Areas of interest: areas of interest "Hospital"
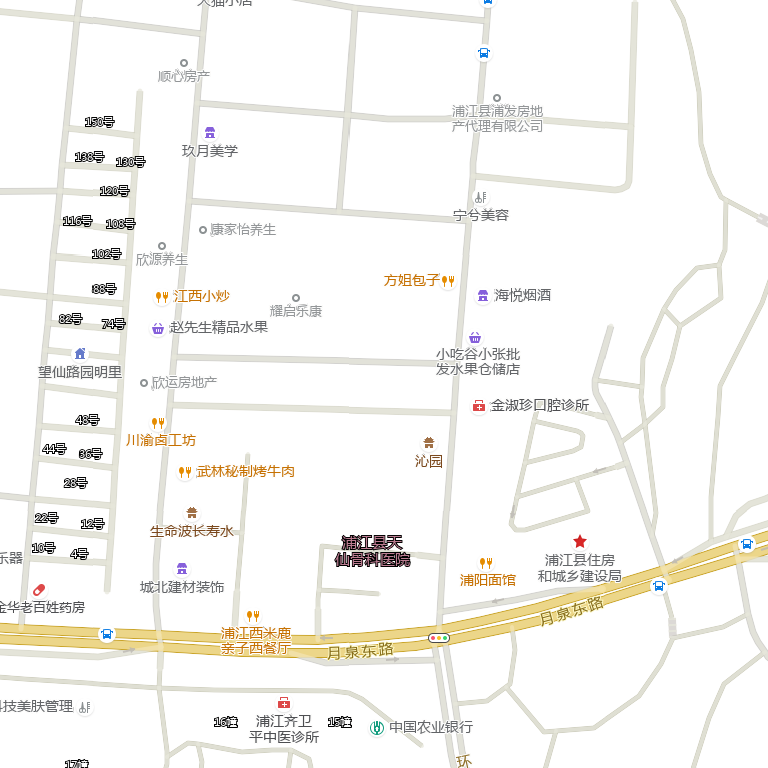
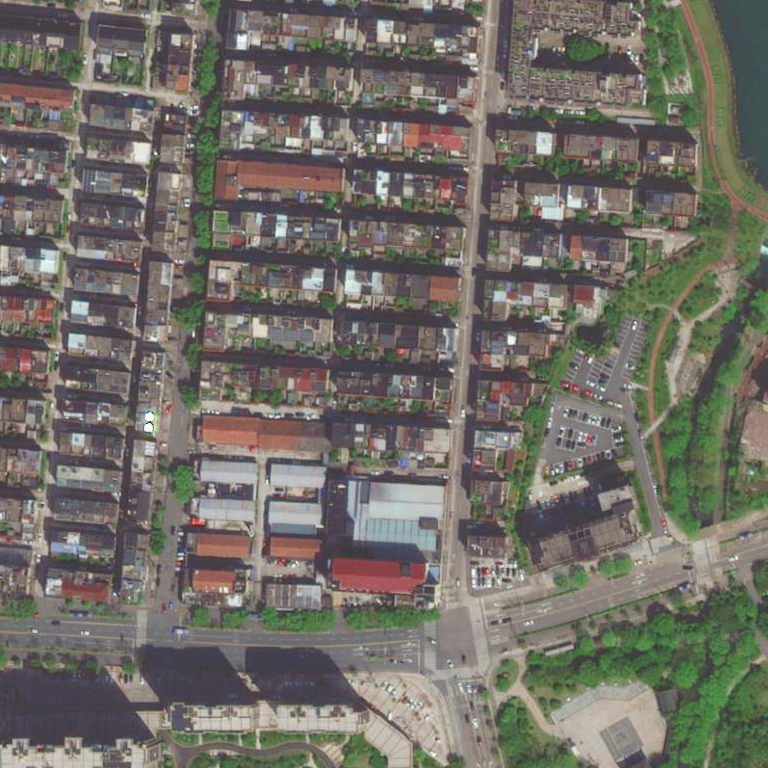